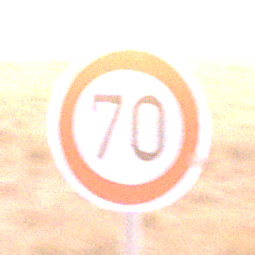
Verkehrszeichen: Geschwindigkeit70
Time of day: SunriseSunset
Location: Outdoor (Nature)
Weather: PartlyCloudy
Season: NotSpecified
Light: Natural